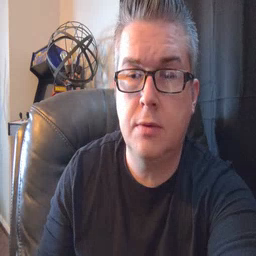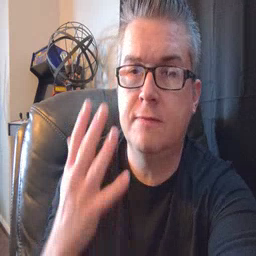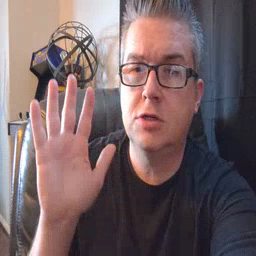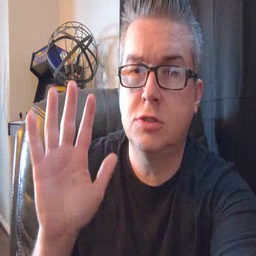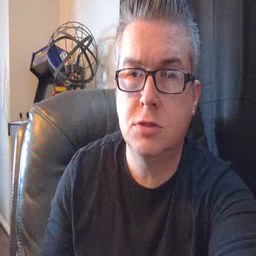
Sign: finish